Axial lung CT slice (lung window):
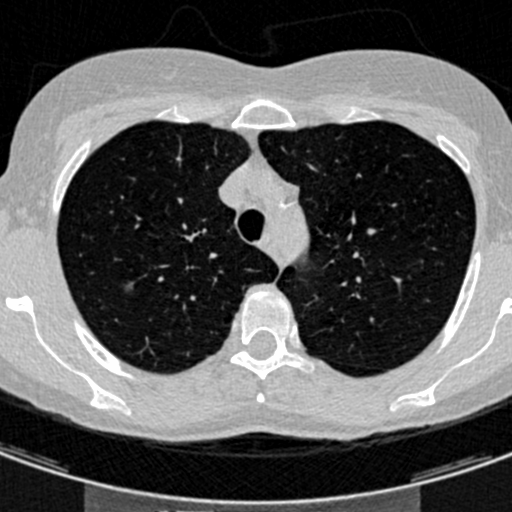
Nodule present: yes
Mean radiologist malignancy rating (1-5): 3.5